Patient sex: M
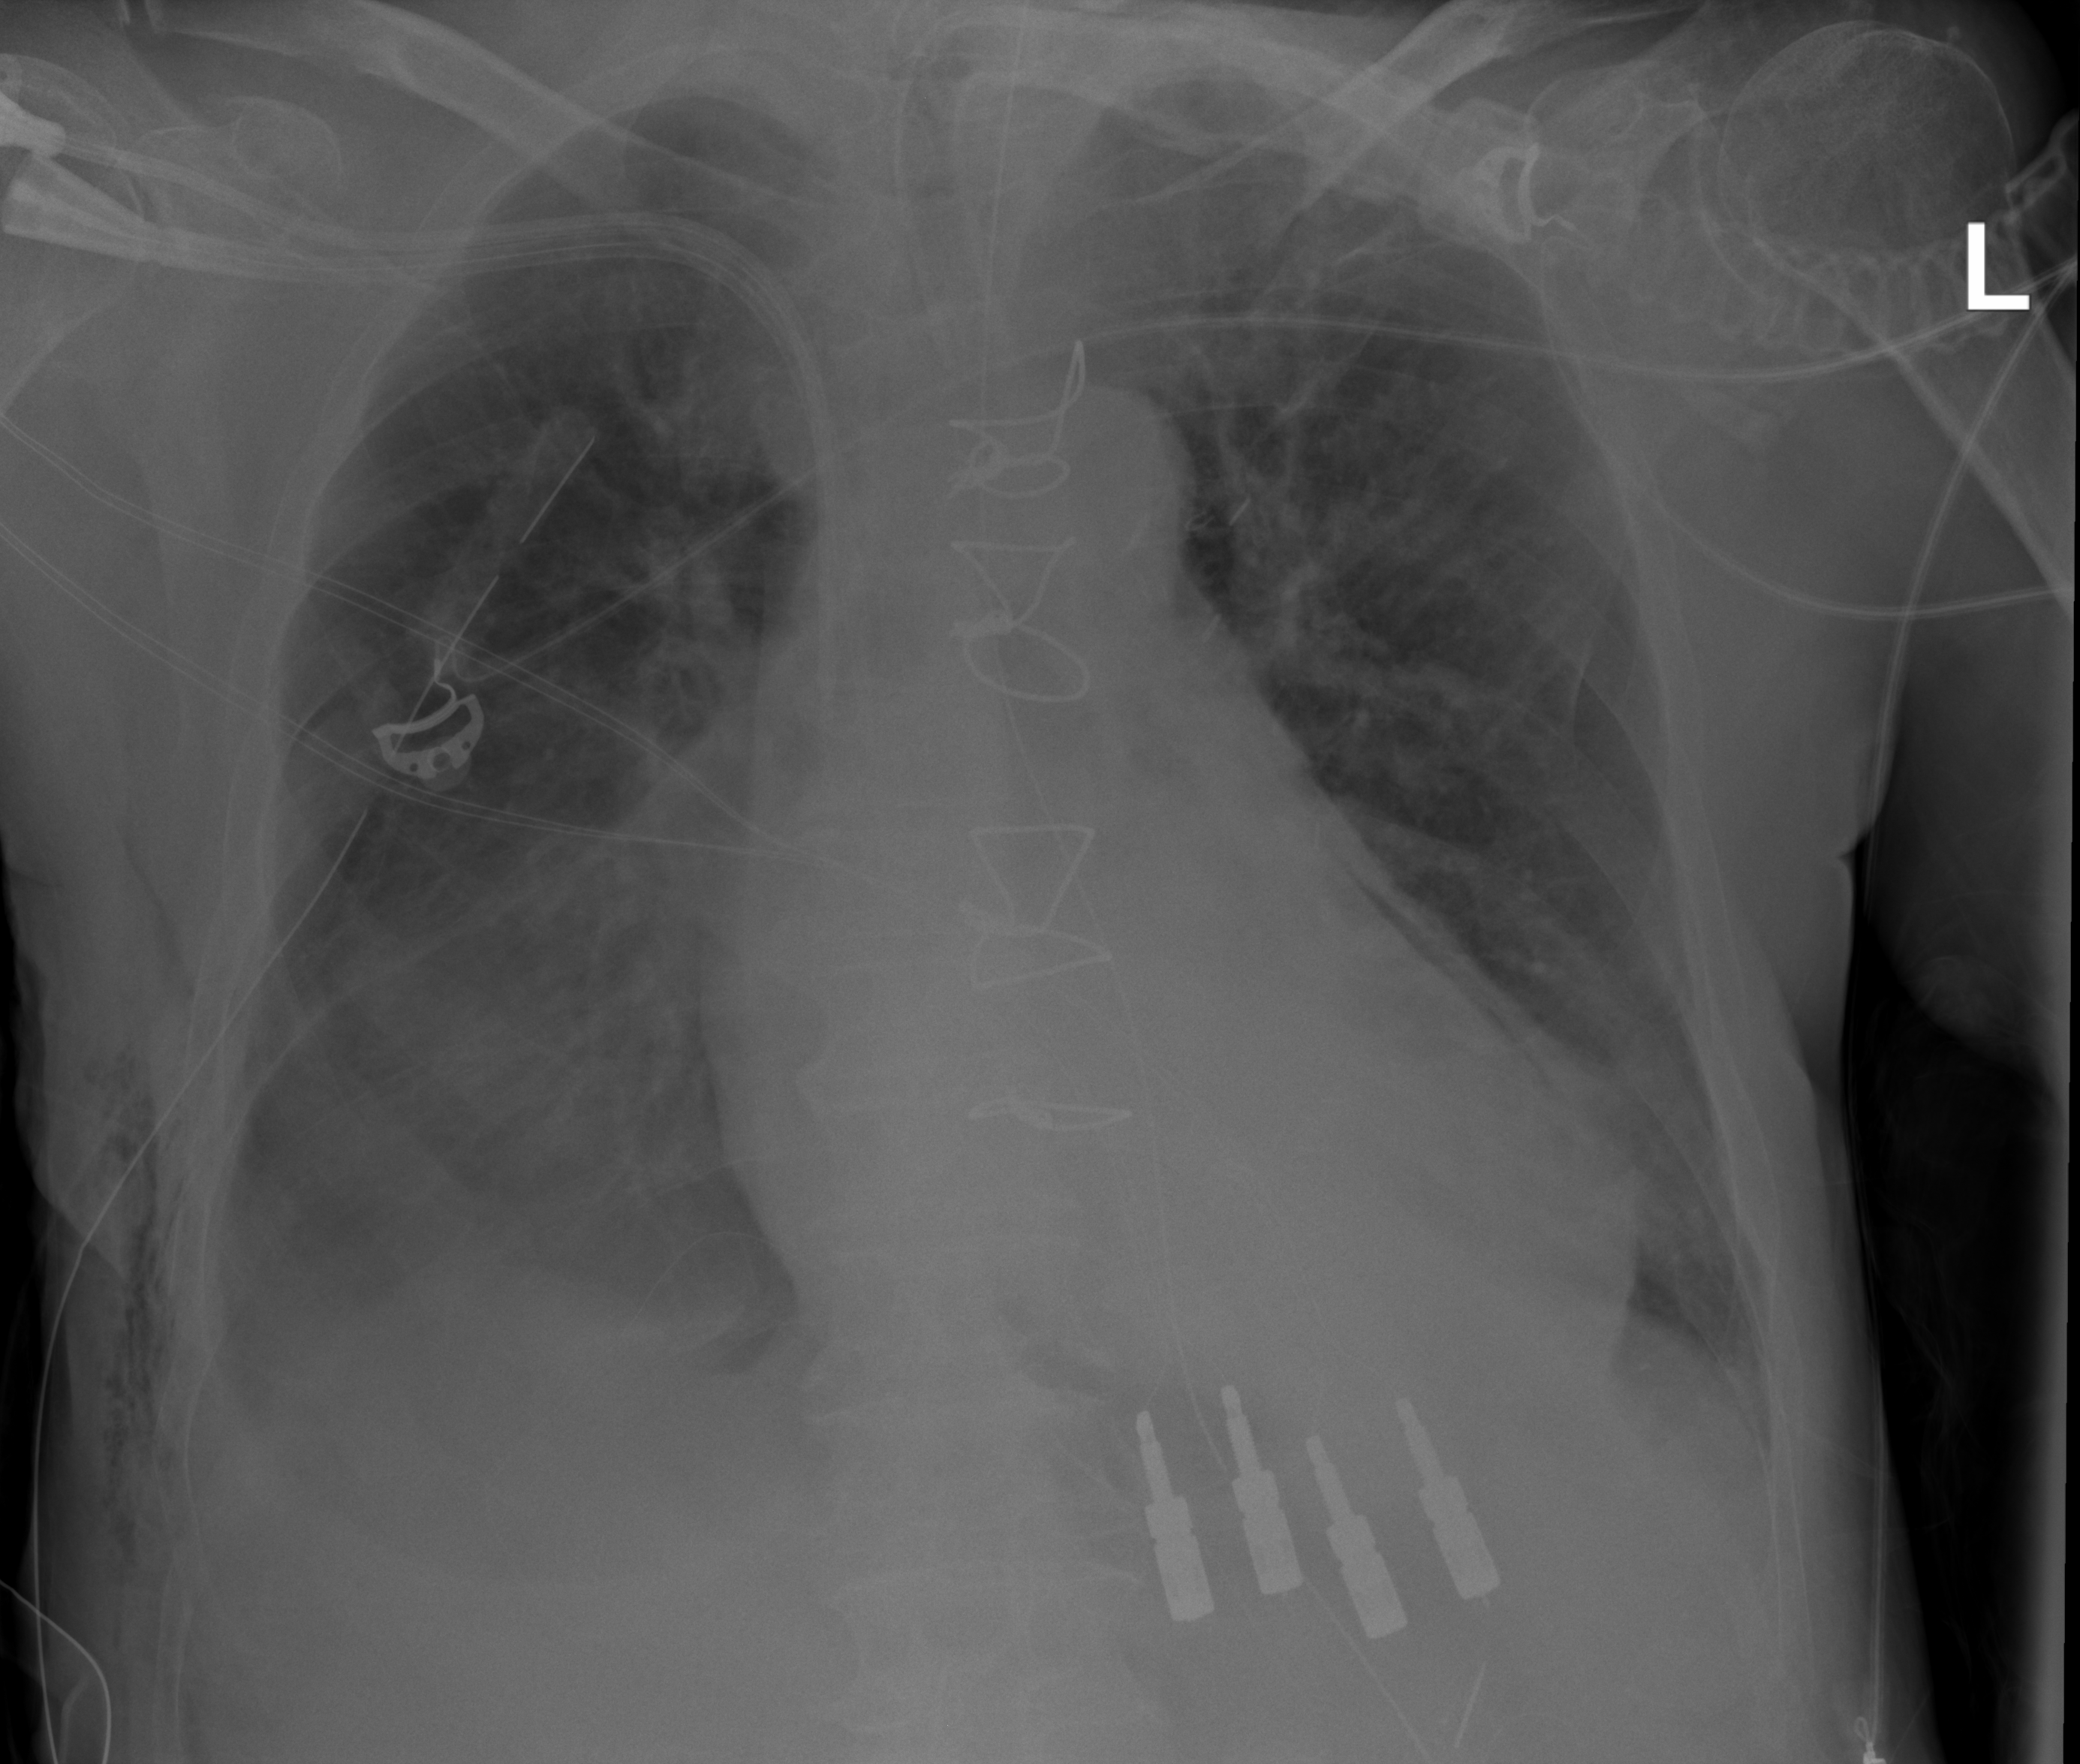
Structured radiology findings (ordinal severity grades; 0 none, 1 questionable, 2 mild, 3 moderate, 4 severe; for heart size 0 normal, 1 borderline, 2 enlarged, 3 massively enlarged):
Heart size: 2
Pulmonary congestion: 2
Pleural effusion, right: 2
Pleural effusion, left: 1
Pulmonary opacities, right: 2
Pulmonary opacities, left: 2
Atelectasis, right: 2
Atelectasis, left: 2